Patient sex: M
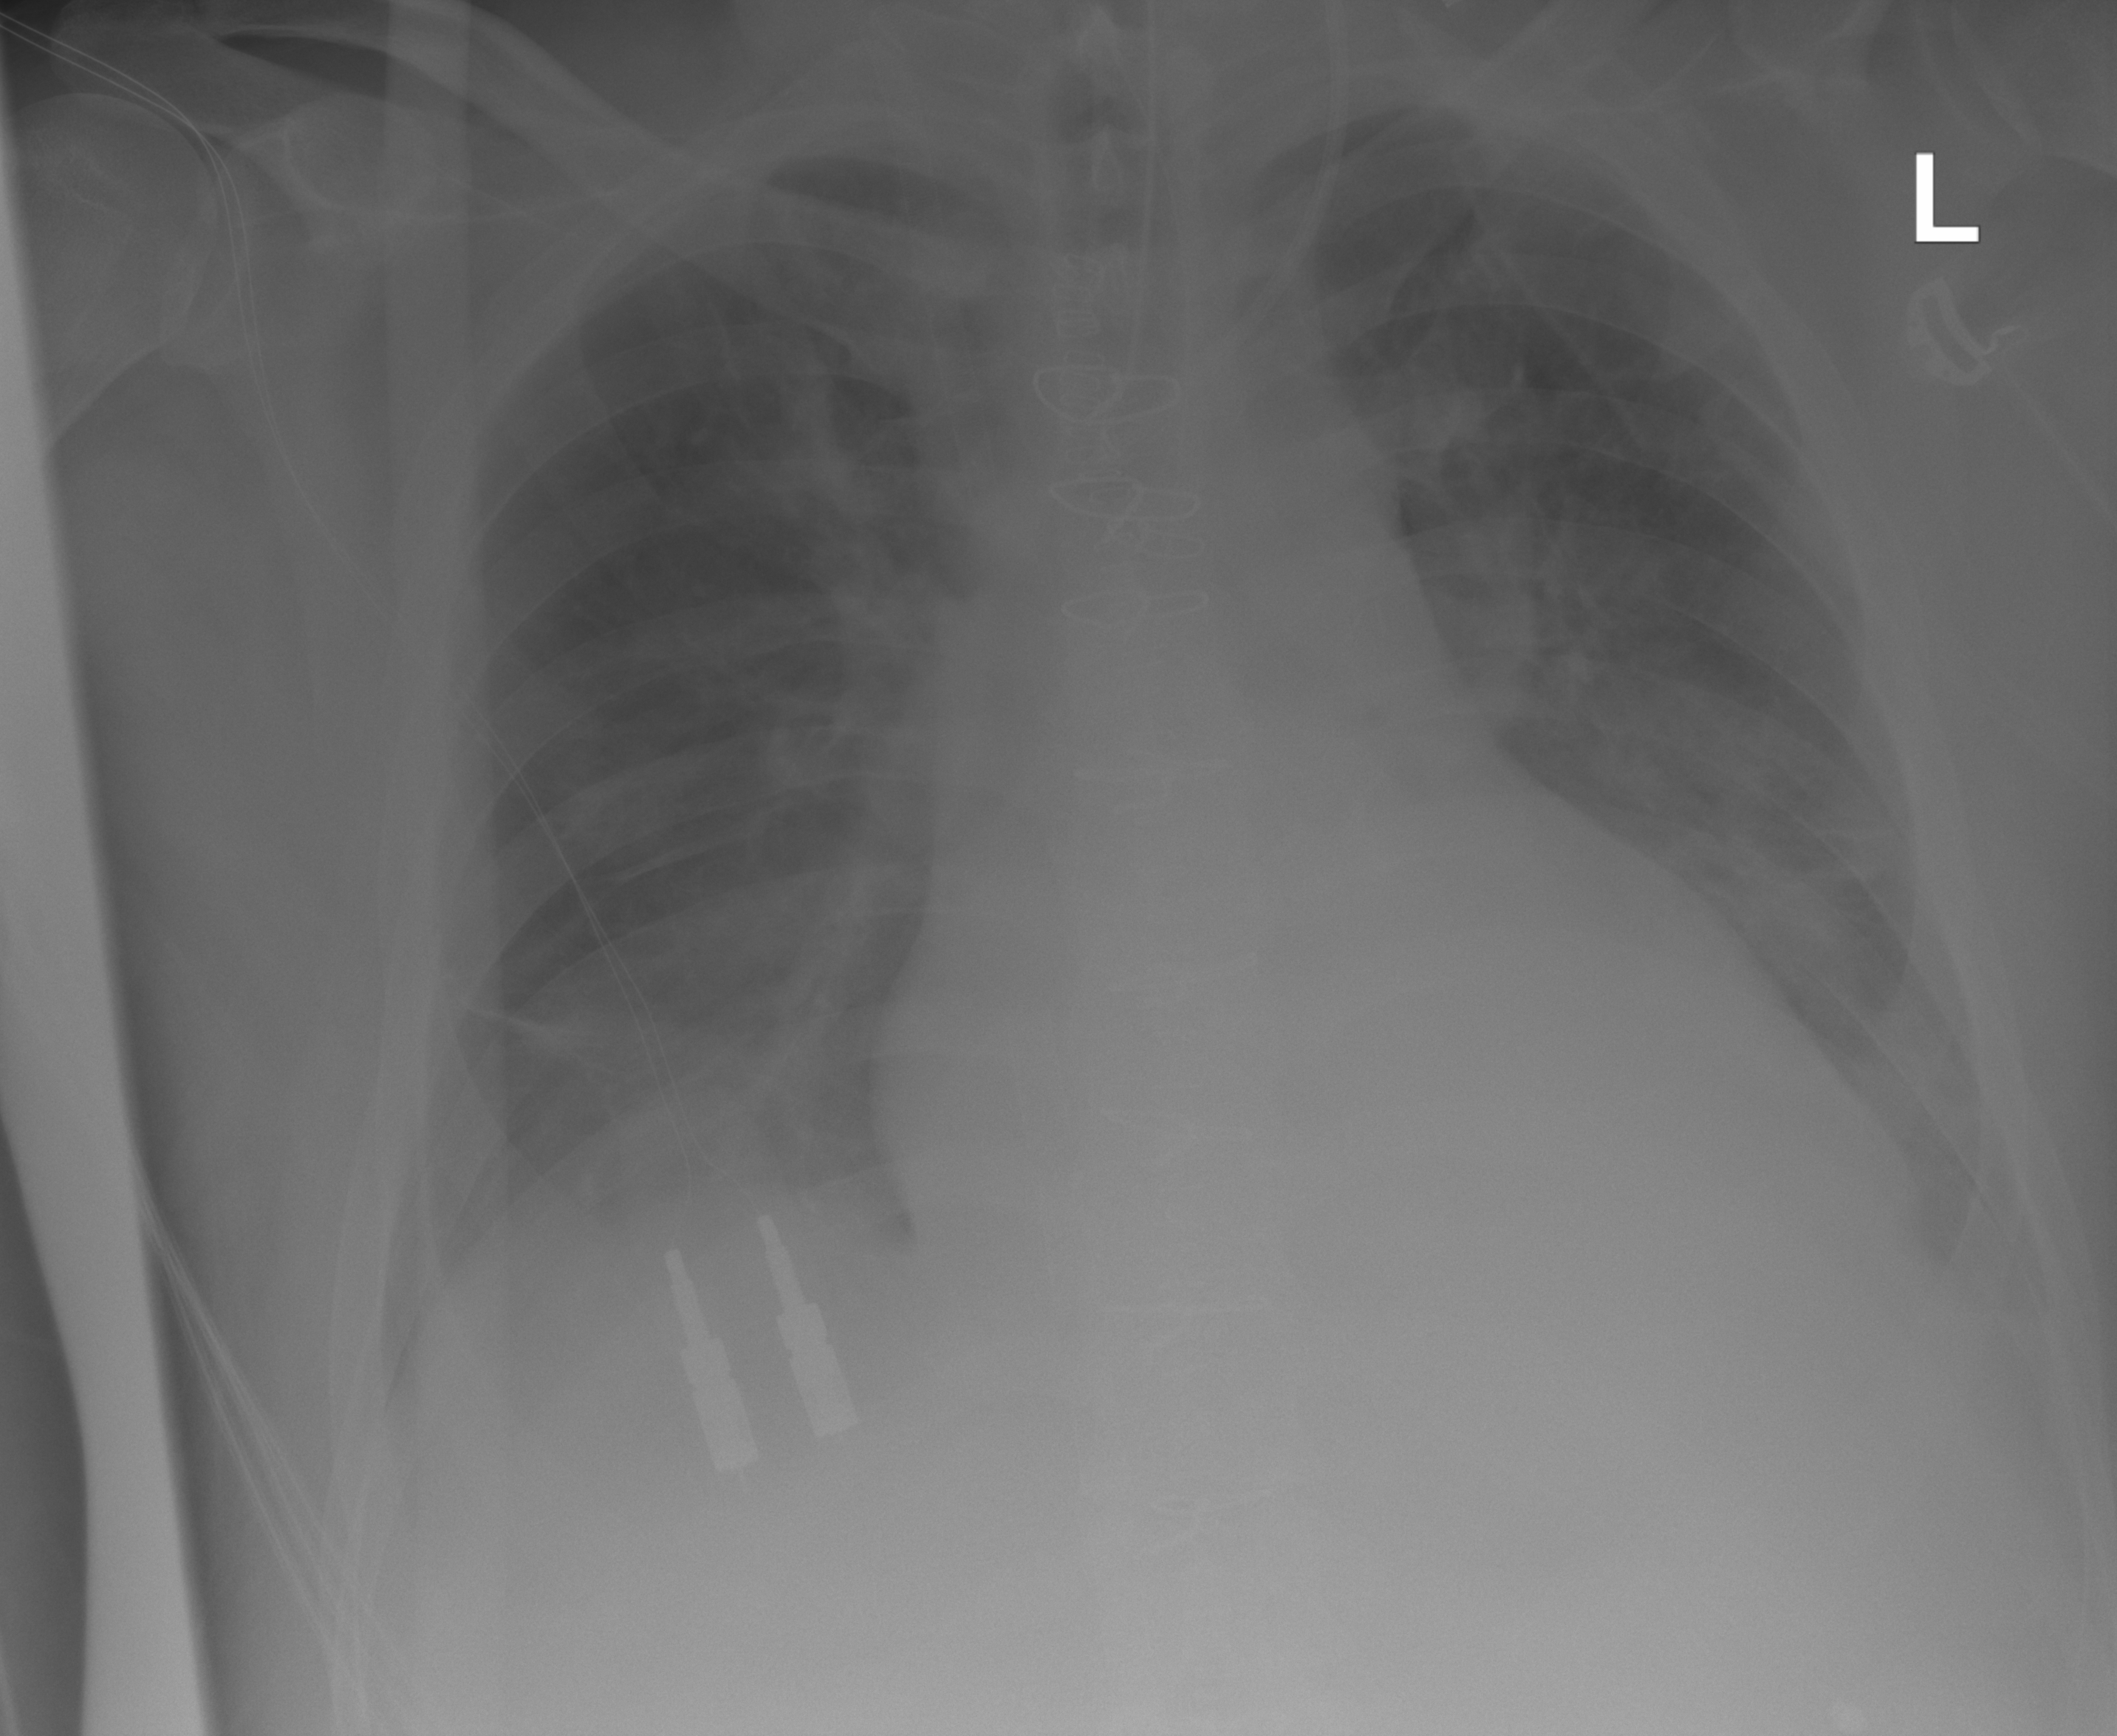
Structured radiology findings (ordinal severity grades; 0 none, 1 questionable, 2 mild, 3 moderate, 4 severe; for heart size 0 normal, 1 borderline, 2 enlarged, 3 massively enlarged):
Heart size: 2
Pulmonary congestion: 2
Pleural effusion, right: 2
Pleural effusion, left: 2
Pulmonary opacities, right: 0
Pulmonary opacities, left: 2
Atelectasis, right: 2
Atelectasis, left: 2